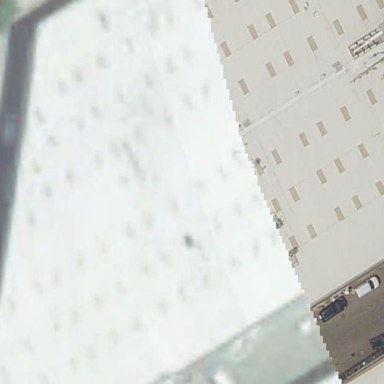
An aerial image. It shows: Industrial building.